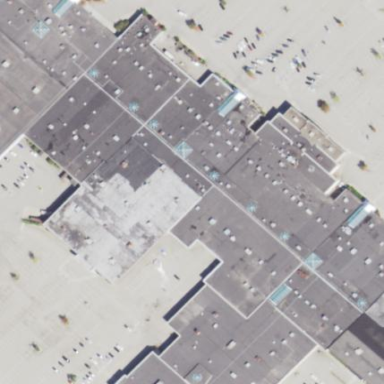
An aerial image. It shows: Retail building that is part of mall.